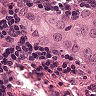
Metastatic tissue present: yes